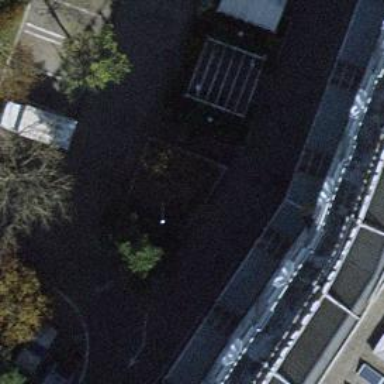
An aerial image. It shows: Parking aisle service road with tunnel.